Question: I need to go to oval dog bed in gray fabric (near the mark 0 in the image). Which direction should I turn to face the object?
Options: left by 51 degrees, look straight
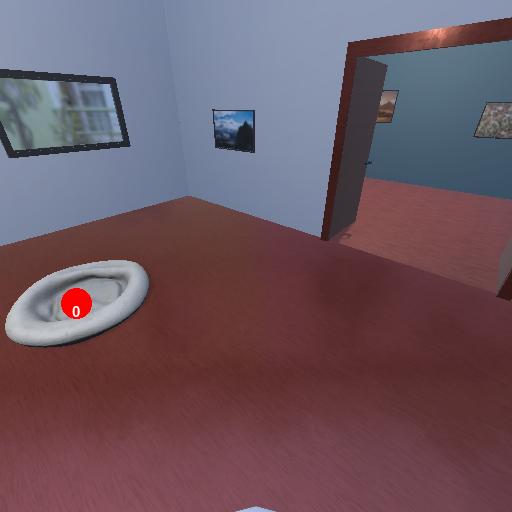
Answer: left by 51 degrees